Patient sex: F
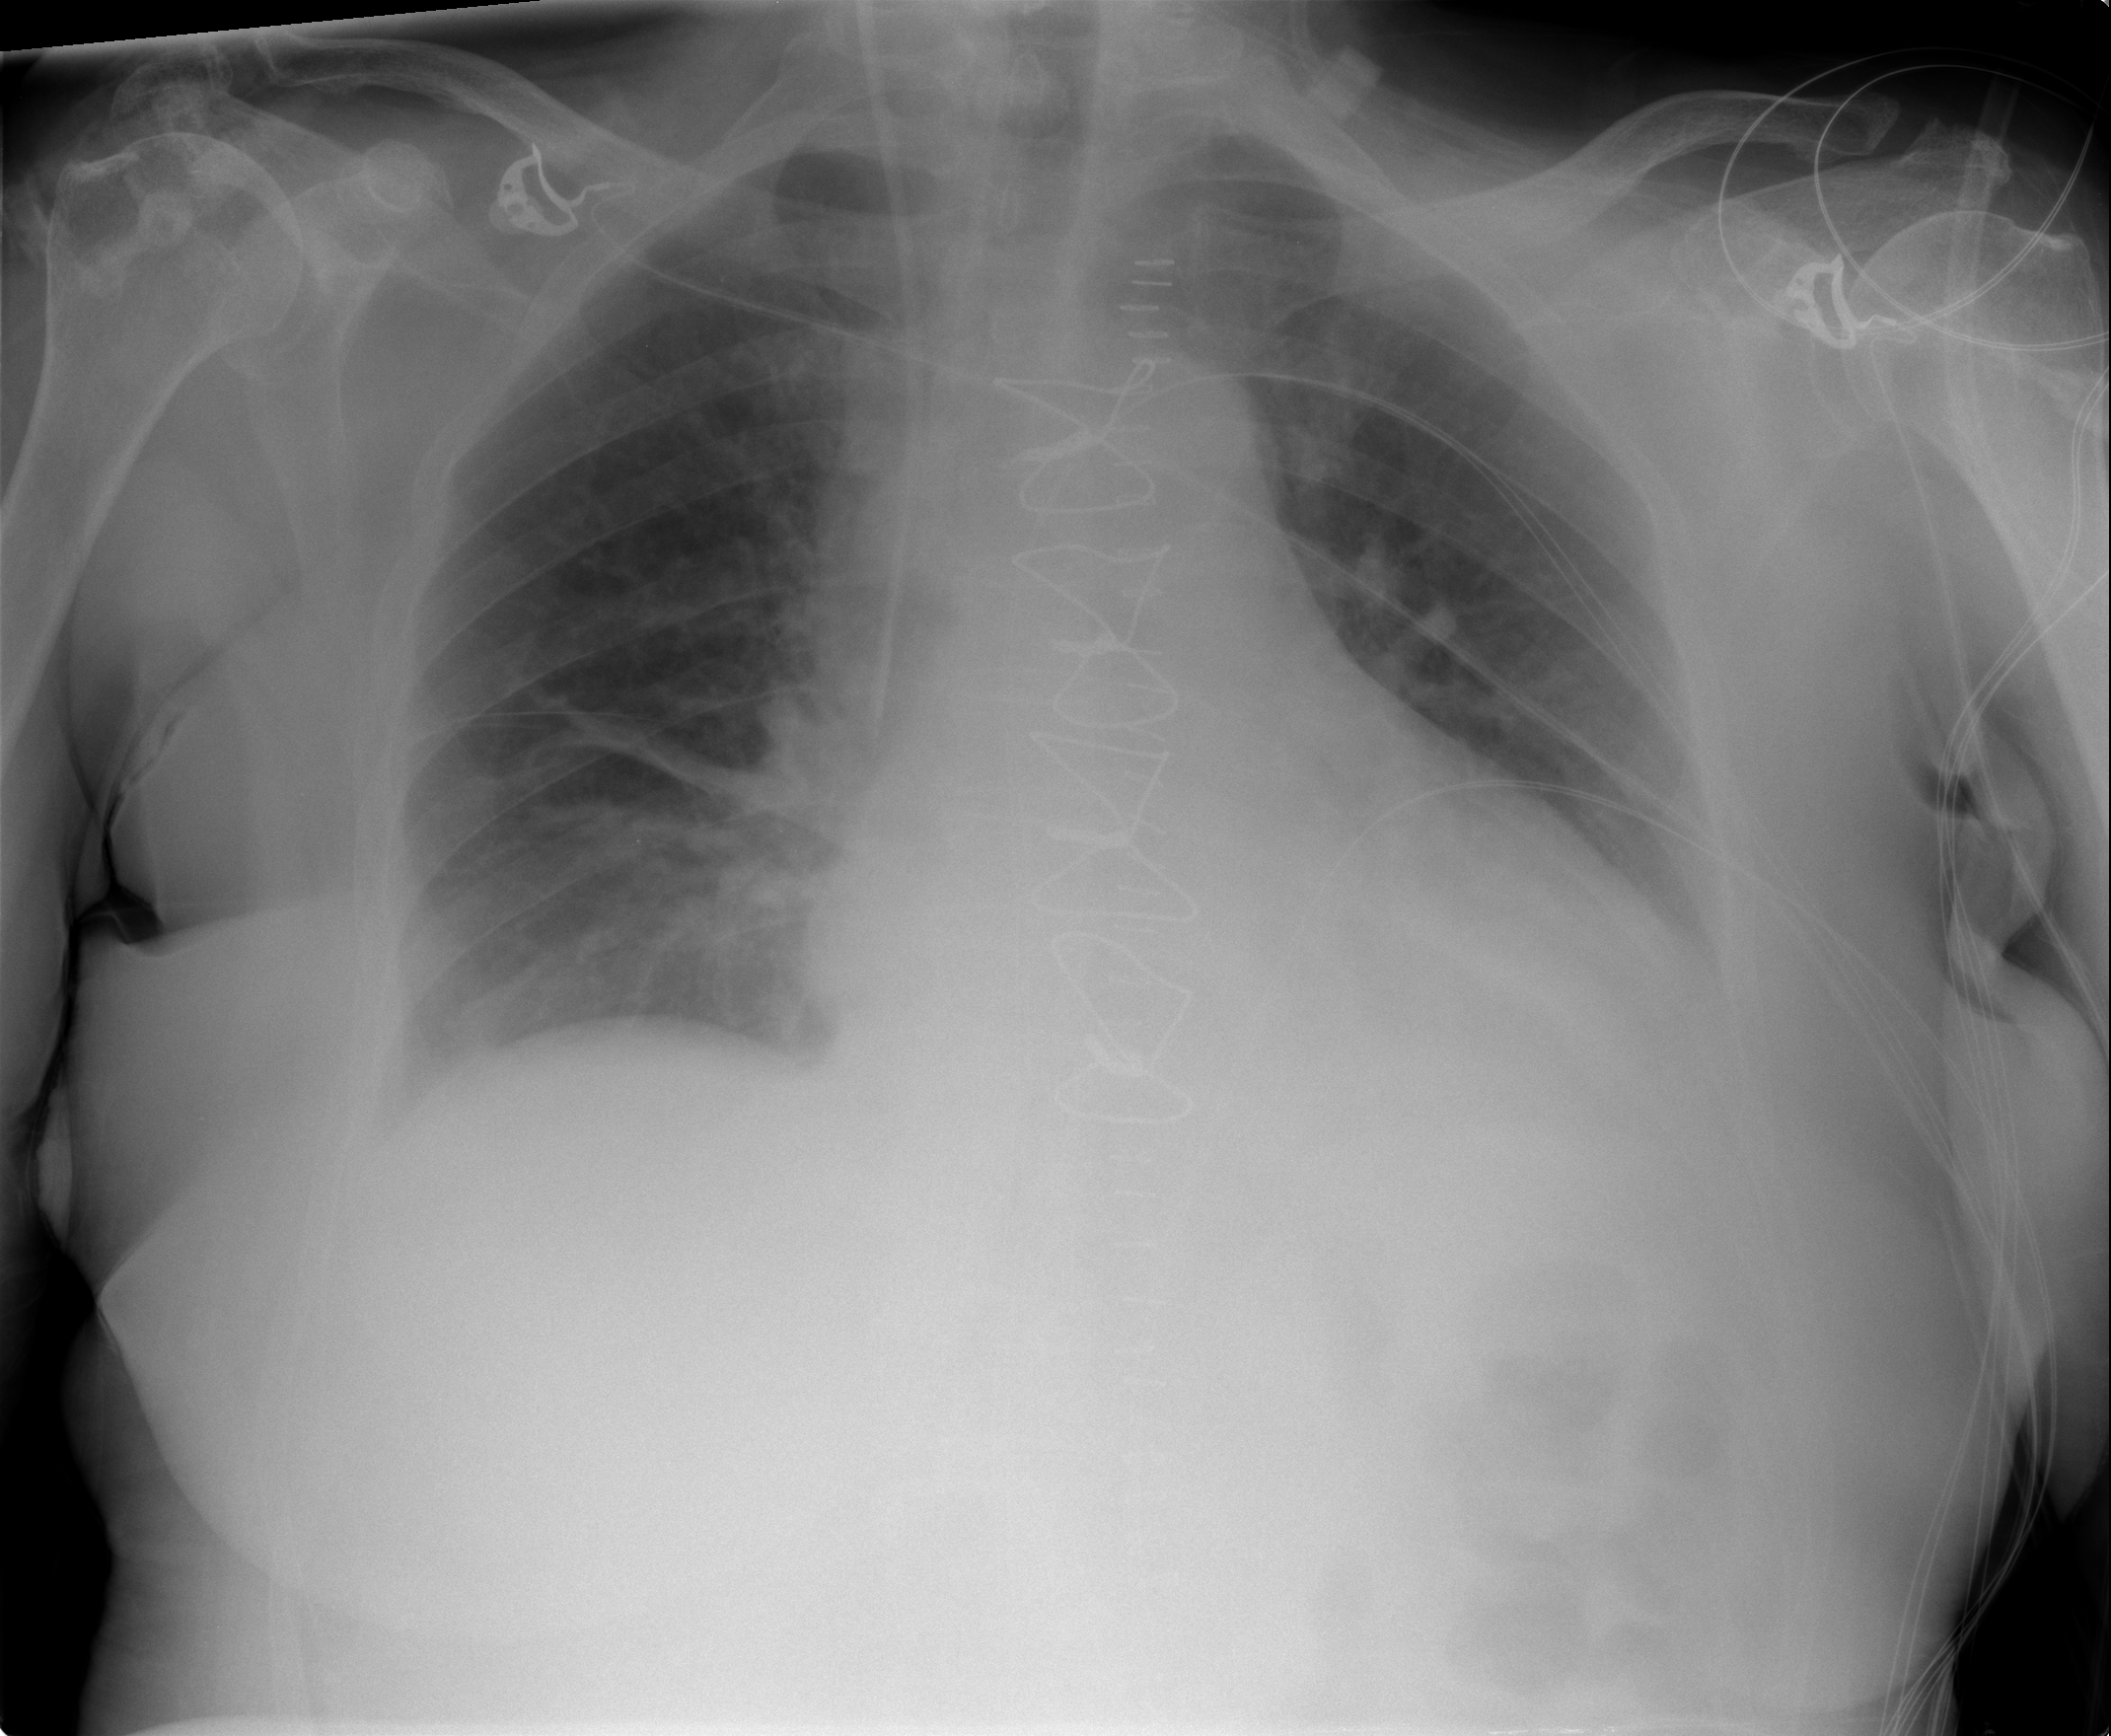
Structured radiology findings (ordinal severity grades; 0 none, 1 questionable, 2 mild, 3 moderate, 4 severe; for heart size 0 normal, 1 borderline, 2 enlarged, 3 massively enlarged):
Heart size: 2
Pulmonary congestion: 0
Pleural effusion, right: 1
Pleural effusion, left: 1
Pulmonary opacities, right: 0
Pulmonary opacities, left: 0
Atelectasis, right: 1
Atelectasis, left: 2